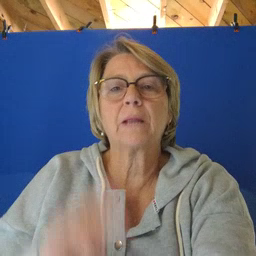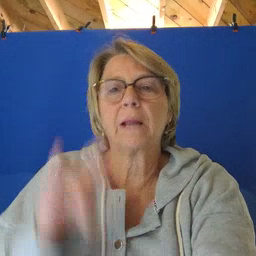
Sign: after